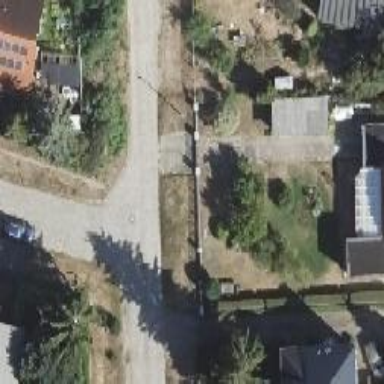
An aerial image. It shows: Residential road.